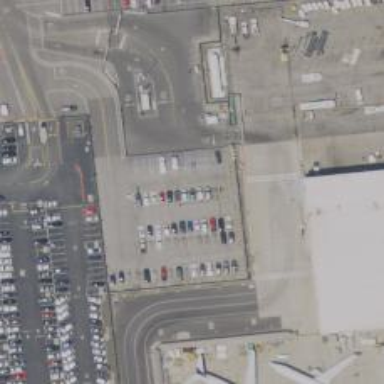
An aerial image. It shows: Parking space is available.